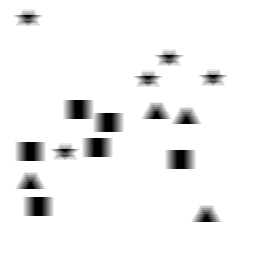
Squares: 6
Triangles: 4
Stars: 5
Total shapes: 15